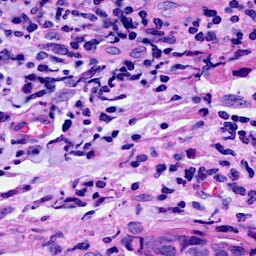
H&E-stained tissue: Breast